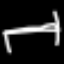
Label: bed